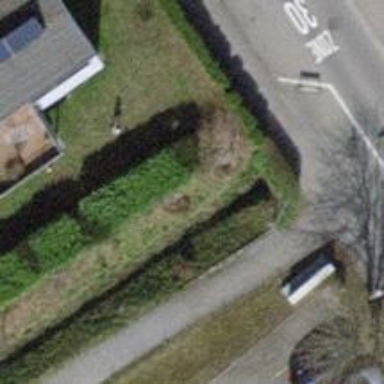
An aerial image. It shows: There is tunnel.